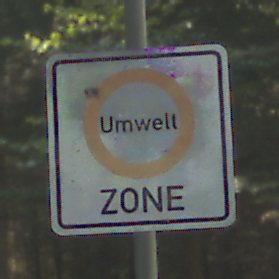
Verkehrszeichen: BeginnUmweltzone
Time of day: MorningAfternoon
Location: Outdoor (Nature)
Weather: Clear
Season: NotSpecified
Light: Natural